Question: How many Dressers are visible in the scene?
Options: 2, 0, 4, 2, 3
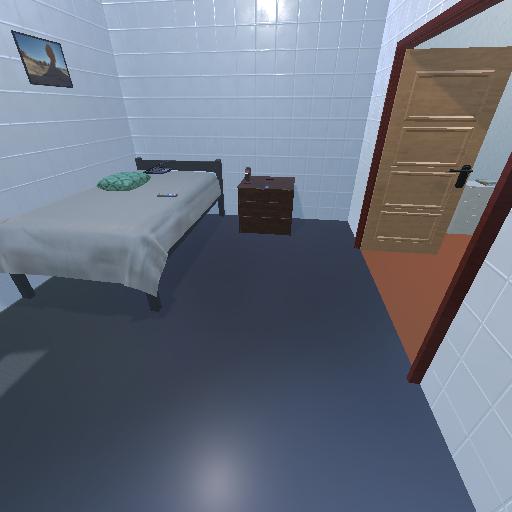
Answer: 2